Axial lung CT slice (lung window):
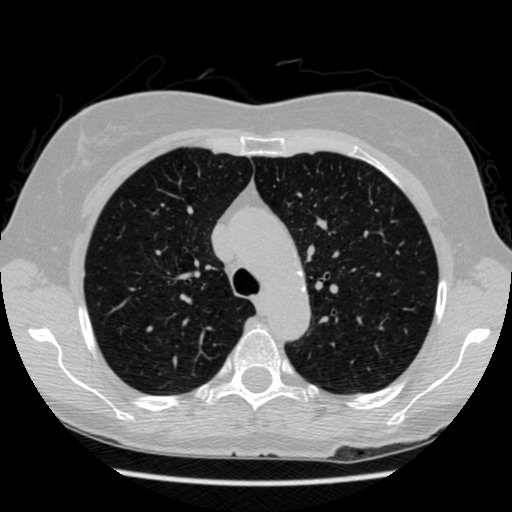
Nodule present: no